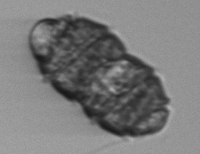
Label: Margalefidinium